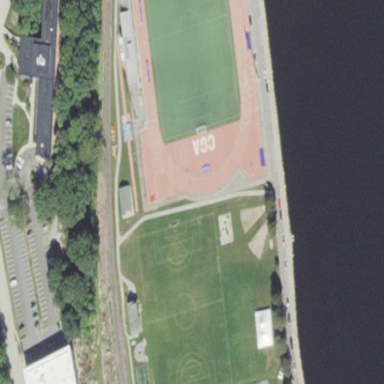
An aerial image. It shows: Pitch designated for shot put sport activities.